Interaction volume radius: 10 \u00c5
Interaction volume height: 20 \u00c5
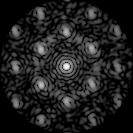
Disorder parameter: 0.4755